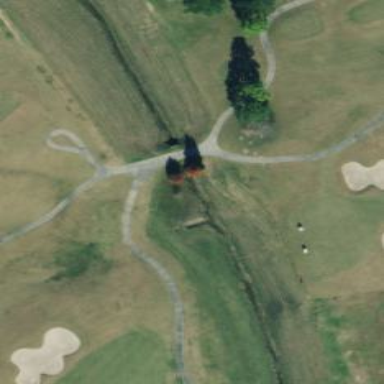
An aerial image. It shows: Pathway for golfing.